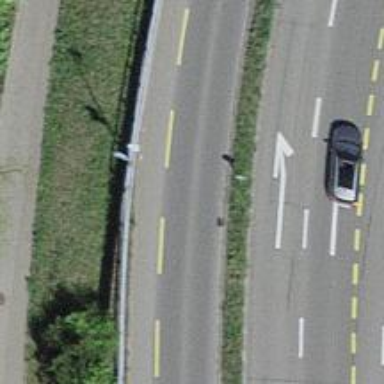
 featuring separate cycle lane and sidewalk."